Interaction volume radius: 10 \u00c5
Interaction volume height: 15 \u00c5
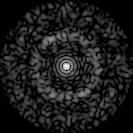
Disorder parameter: 0.8389